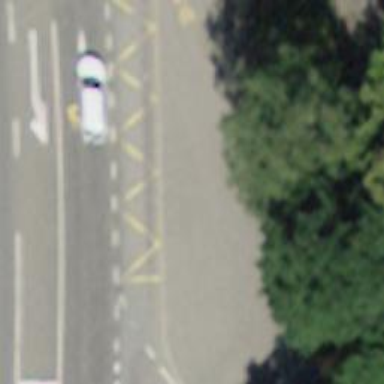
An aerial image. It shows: Bus stop with platform for public transport.